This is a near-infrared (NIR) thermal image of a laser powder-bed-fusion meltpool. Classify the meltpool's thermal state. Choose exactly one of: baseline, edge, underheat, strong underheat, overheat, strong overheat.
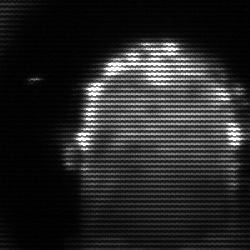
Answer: baseline